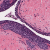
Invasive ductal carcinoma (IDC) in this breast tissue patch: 0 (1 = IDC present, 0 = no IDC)